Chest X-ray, PA view. Patient: 59 years old, sex M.
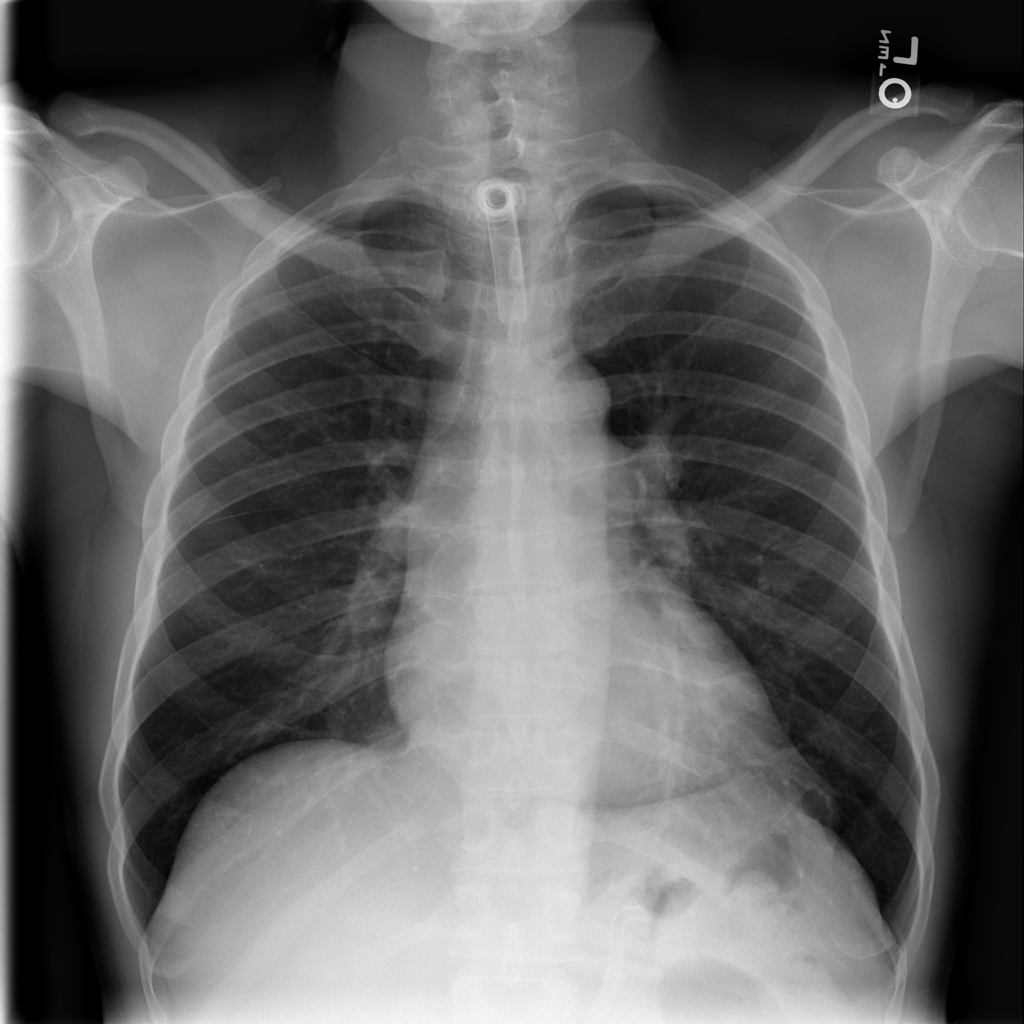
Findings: Atelectasis